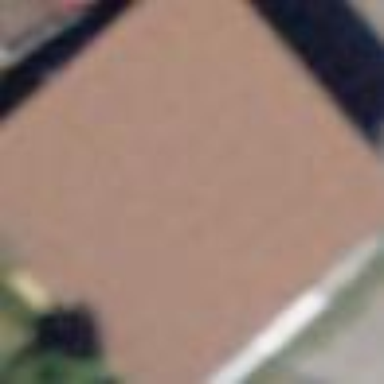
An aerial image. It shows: View of roof of building.